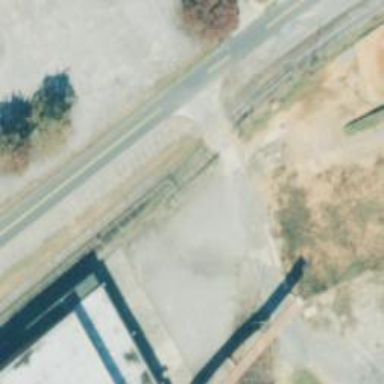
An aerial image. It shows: Disused railway spur.